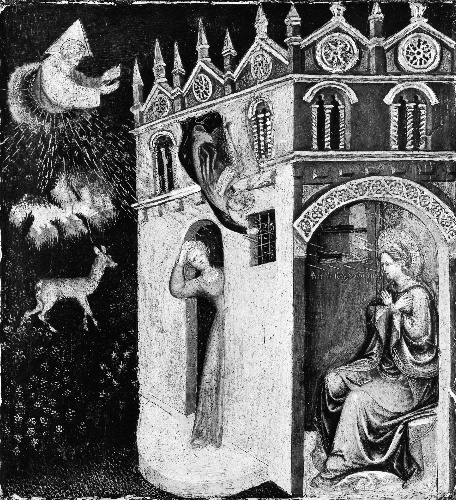
Title: The Annunciation
Artist: Italian (Marchigian?) Painter
Artist bio: first half 15th century
Object type: Painting
Classification: Paintings
Medium: Tempera and gold on wood
Dimensions: Overall 17 7/8 x 14 7/8 in. (45.4 x 37.8 cm); painted surface 15 1/4 x 14 in. (38.7 x 35.6 cm)
Department: European Paintings
Credit line: The Friedsam Collection, Bequest of Michael Friedsam, 1931
Accession year: 1932
Repository: Metropolitan Museum of Art, New York, NY
Tags: Archangel Gabriel|Annunciation|Doves|Deer|God the Father|Virgin Mary